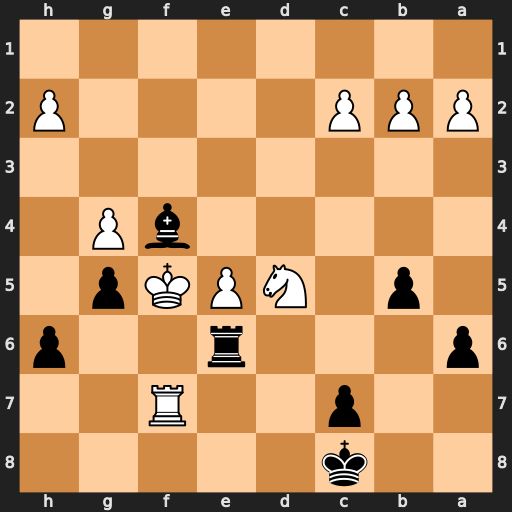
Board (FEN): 2k5/2p2R2/p3r2p/1p1NPKp1/5bP1/8/PPP4P/8
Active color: b
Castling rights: -
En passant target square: -
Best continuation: Rxe5+ Kg6 Rxd5